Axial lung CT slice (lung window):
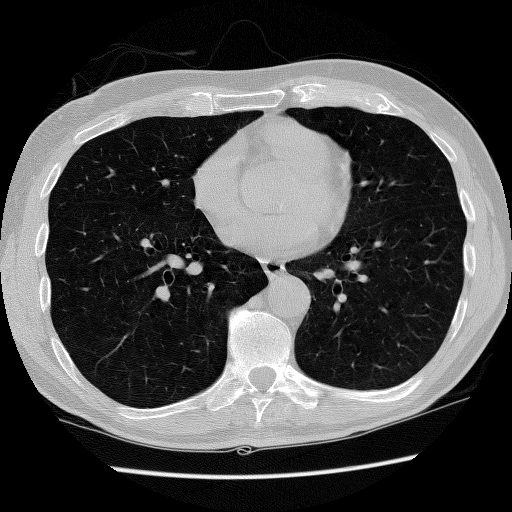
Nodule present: no